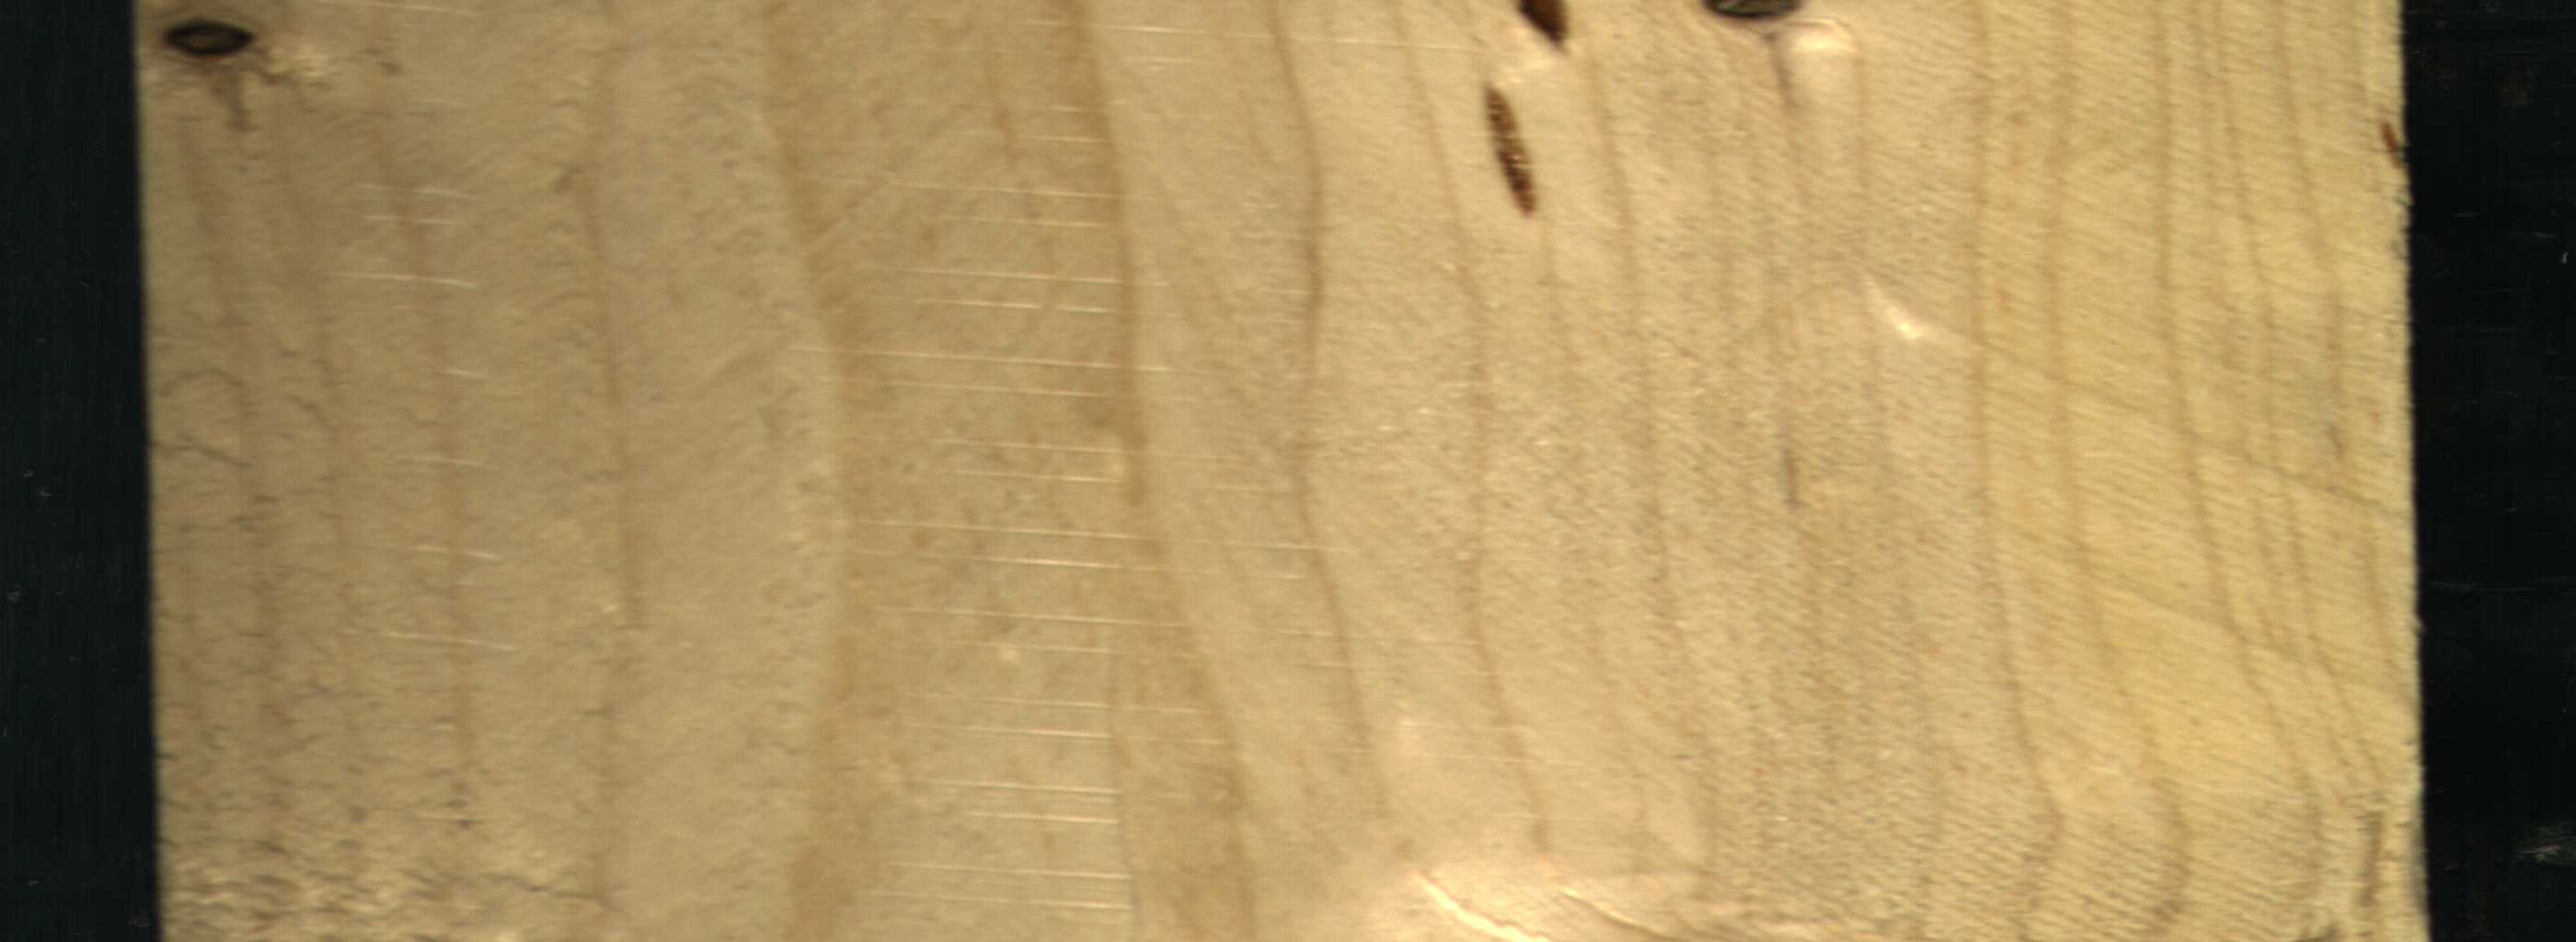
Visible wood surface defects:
resin
Dead_Knot
Dead_Knot
Dead_Knot